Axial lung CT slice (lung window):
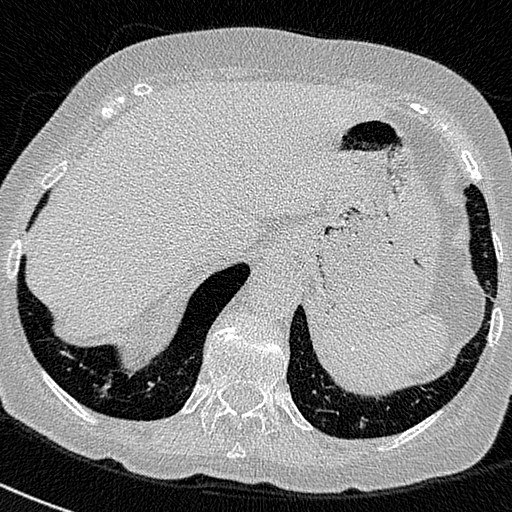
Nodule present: no